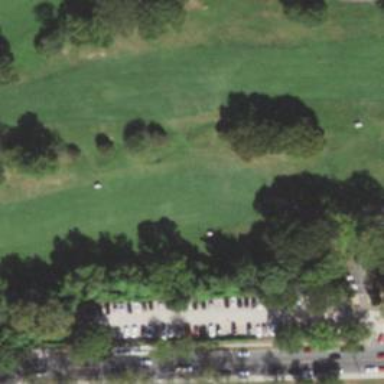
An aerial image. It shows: View of golf hole.